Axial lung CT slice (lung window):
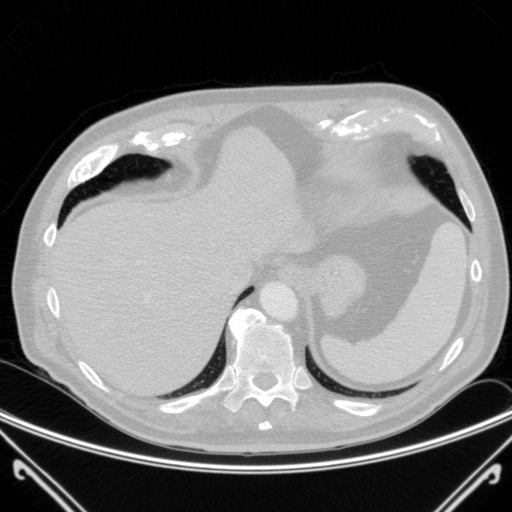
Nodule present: no